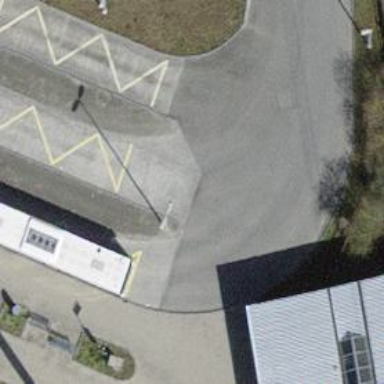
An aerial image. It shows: Platform for public transport is situated by the road.